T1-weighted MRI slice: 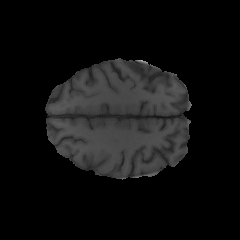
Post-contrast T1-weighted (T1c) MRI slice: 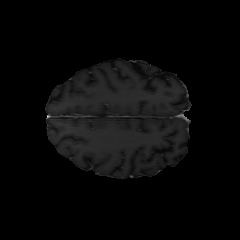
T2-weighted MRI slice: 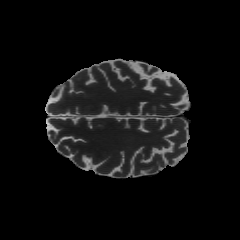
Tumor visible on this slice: no